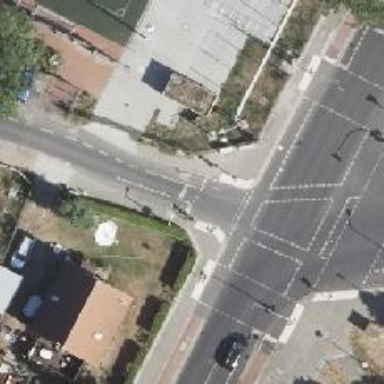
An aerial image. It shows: Road with traffic signals.